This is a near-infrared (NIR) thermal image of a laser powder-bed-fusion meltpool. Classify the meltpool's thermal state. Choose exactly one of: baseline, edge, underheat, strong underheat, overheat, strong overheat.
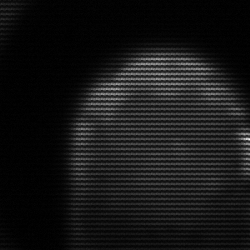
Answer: edge